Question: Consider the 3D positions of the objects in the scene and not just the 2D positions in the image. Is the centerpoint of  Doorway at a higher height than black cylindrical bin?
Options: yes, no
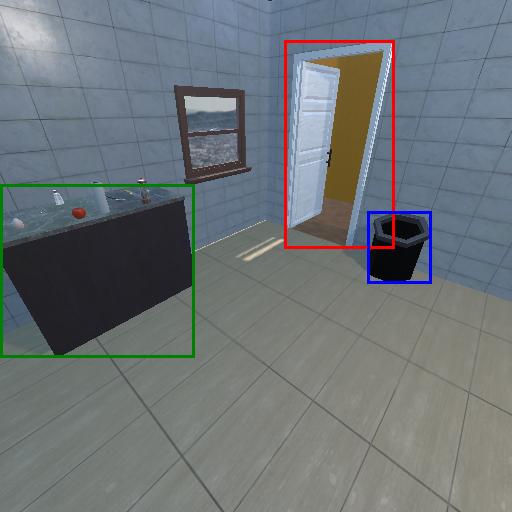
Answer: yes